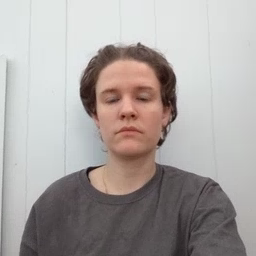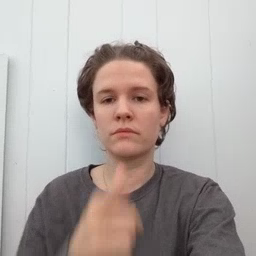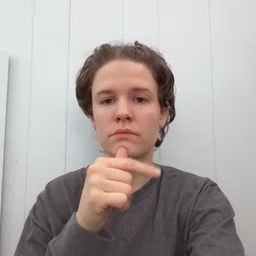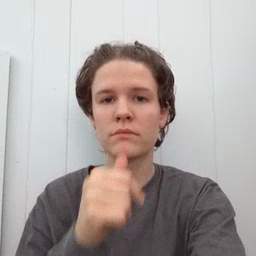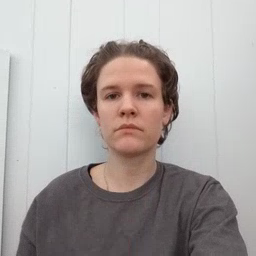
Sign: who